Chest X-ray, PA view. Patient: 36 years old, sex M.
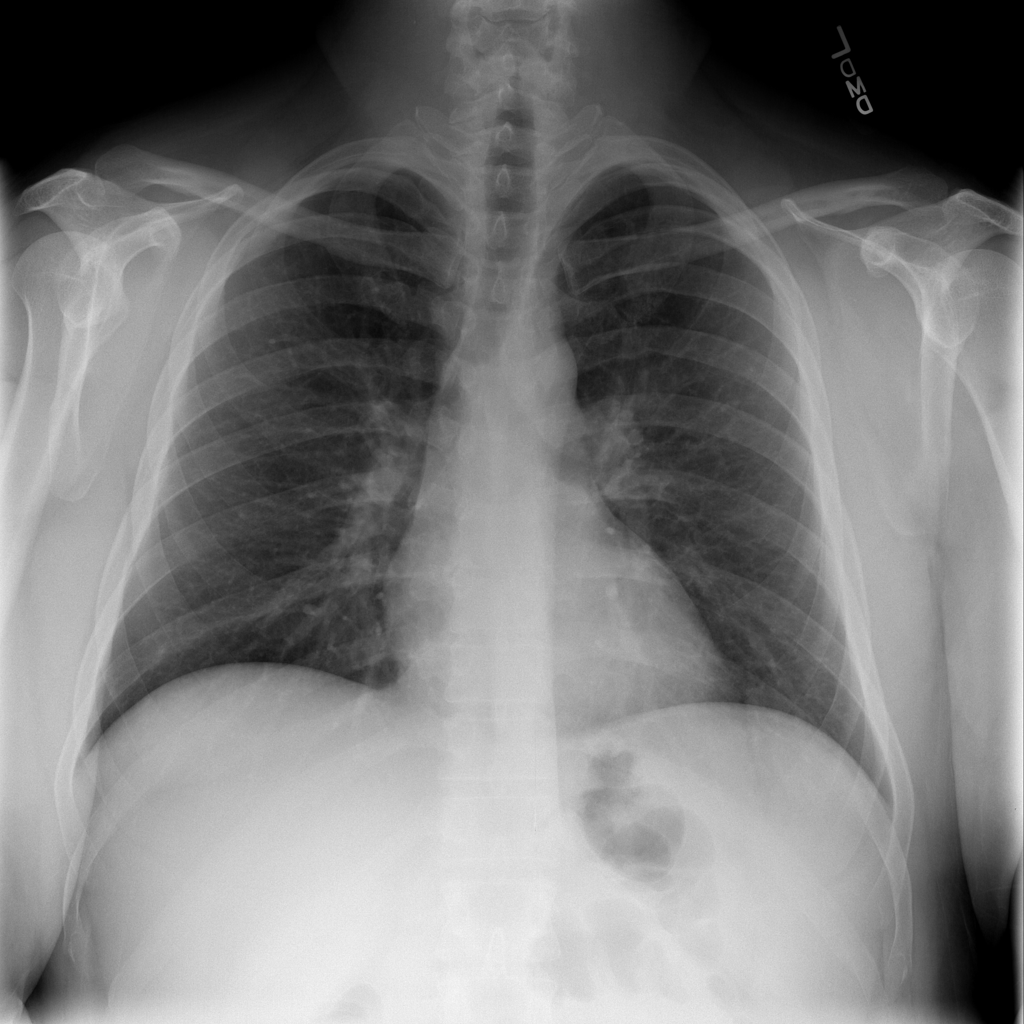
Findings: Infiltration